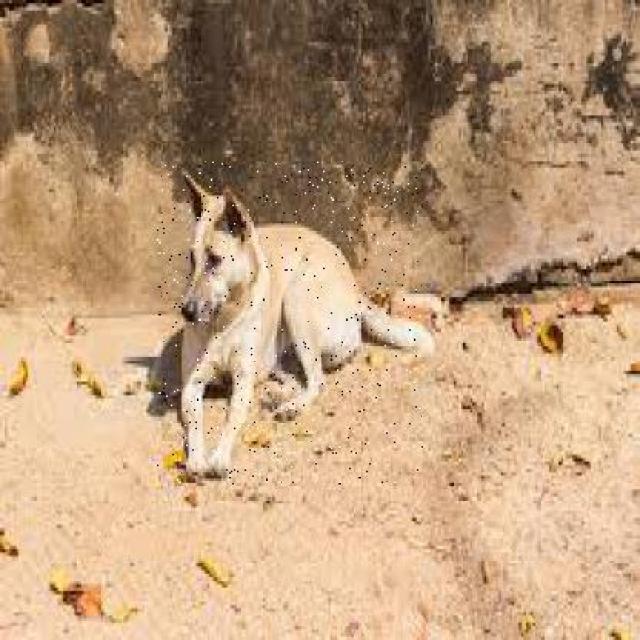
Healthy canine skin — no visible lesions, inflammation, or abnormalities. The skin and coat appear normal.